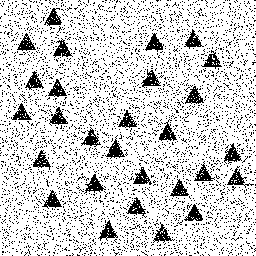
Squares: 0
Triangles: 28
Stars: 0
Total shapes: 28